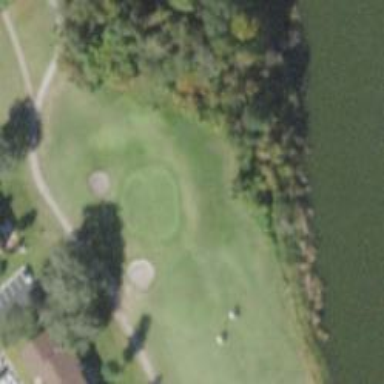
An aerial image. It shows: Golf hole.